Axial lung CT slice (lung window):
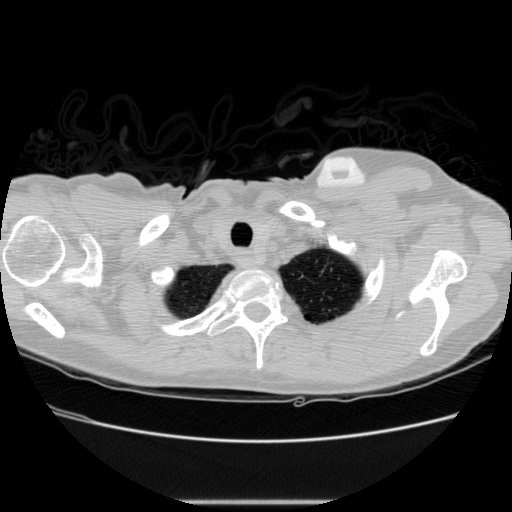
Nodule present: no